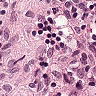
Metastatic tissue present: no